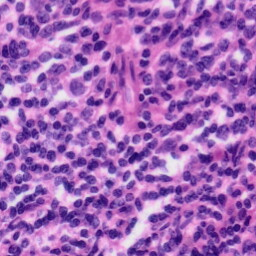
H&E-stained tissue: Tonsil